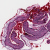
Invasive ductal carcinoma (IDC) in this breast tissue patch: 0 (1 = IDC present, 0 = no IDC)